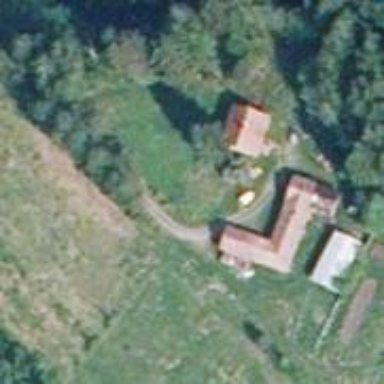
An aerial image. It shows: Farmyard area.